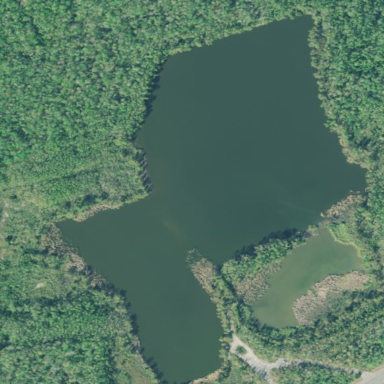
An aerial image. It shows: Lake with natural water.